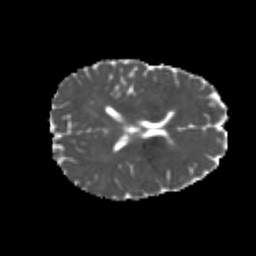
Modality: MD
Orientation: axial
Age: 24
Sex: female
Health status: healthy
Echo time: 0.074 s